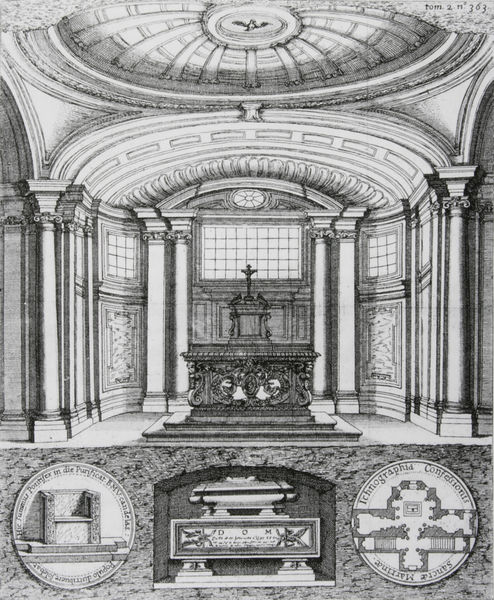
Titel: Pietro da Cortonas Projekt für die Kapelle der Hl. Martina in SS. Luca e Martina, Rom
Standort: viele Standorte
Institution: Seriendruck
Schlagwörter: adler, schatten, vogel, weiß, fenster, glas, grau, hell, licht, mitte, raum, schwarz, stuhl, säule, säulen, tisch, zeichnung, zimmer, wand, architektur, barock, sockel, taube, innenraum, kirche, decke, innen, renaissance, kreis, oval, rund, schrift, bogen, italien, perspektive, mauer, graphik, kuppel, treppen, thron, ornamente, verzierung, innenansicht, stufen, bildhauerei, nische, gewölbe, medaillon, kloster, kreuz, dom, druck, radierung, stich, buchstaben, kreise, zwickel, altar, kapitelle, rom, kapitell, quadrate, kirchenschiff, schnörkel, gesims, gruft, sarg, hellgrau, rosette, grab, ionisch, altarraum, apsis, chor, kapelle, kruzifix, plan, basis, dorisch, kupferstich, querschnitt, schrein, quadrat, grabmal, grundriss, aufriss, krypta, rotunde, segmentgiebel, barrock, gotteshaus, sarkophag, absiss, tabernakel, mensa, retabel, heiliger geist, profiliert, gesprengt, verkröpft, säilen, run, kenotaph, verkröpfung, arhcitektur, grau hellgrau, segmentbogengiebel, innenansich, klrypta, gapitel, tabernackel, korinthkapitell